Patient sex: F
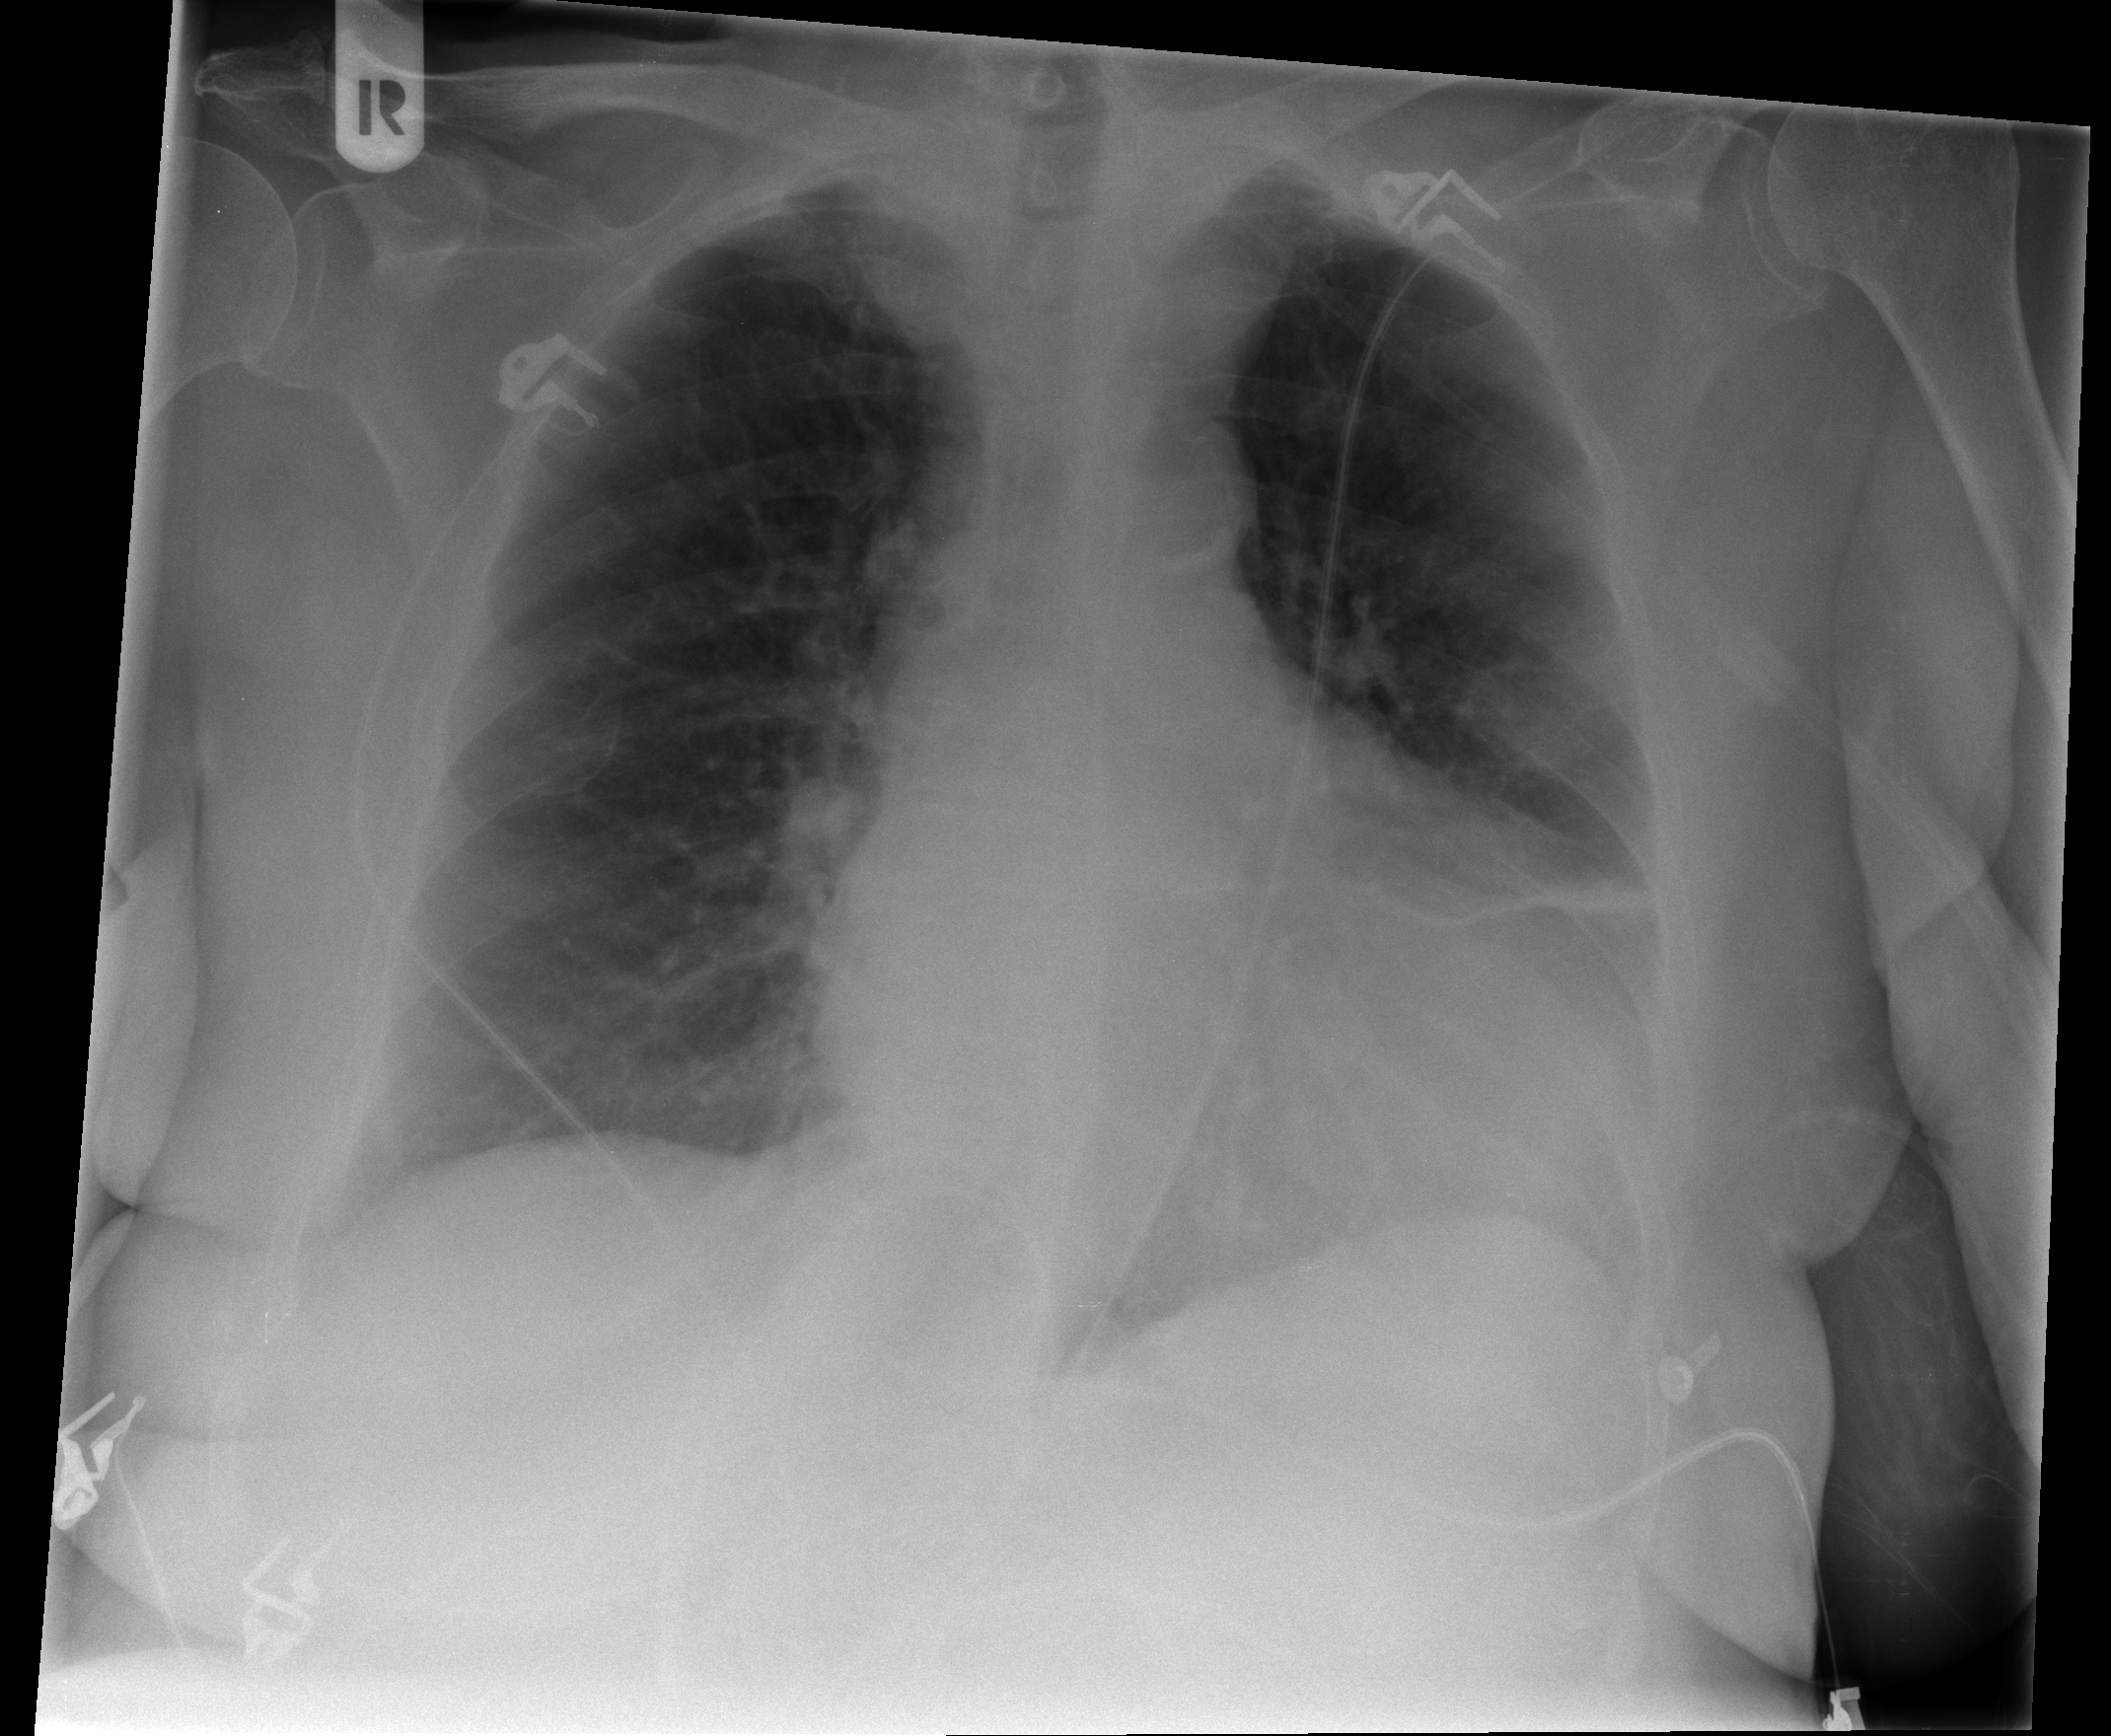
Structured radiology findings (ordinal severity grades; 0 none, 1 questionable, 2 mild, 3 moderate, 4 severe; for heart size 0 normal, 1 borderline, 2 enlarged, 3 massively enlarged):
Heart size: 2
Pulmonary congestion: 0
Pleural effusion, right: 0
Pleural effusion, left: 0
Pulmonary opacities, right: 0
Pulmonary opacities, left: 0
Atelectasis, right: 0
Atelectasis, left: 2